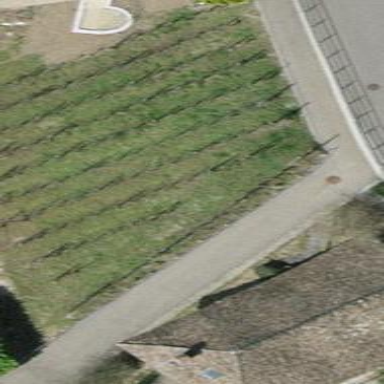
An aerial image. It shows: Vineyard growing grapes.